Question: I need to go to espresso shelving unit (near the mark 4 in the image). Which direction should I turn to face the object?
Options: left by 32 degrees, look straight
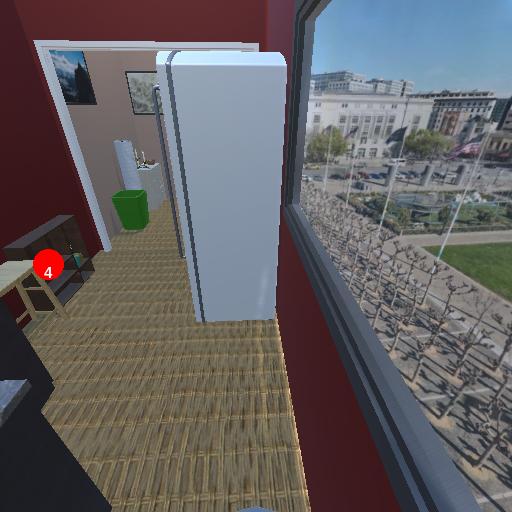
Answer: left by 32 degrees